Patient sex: M
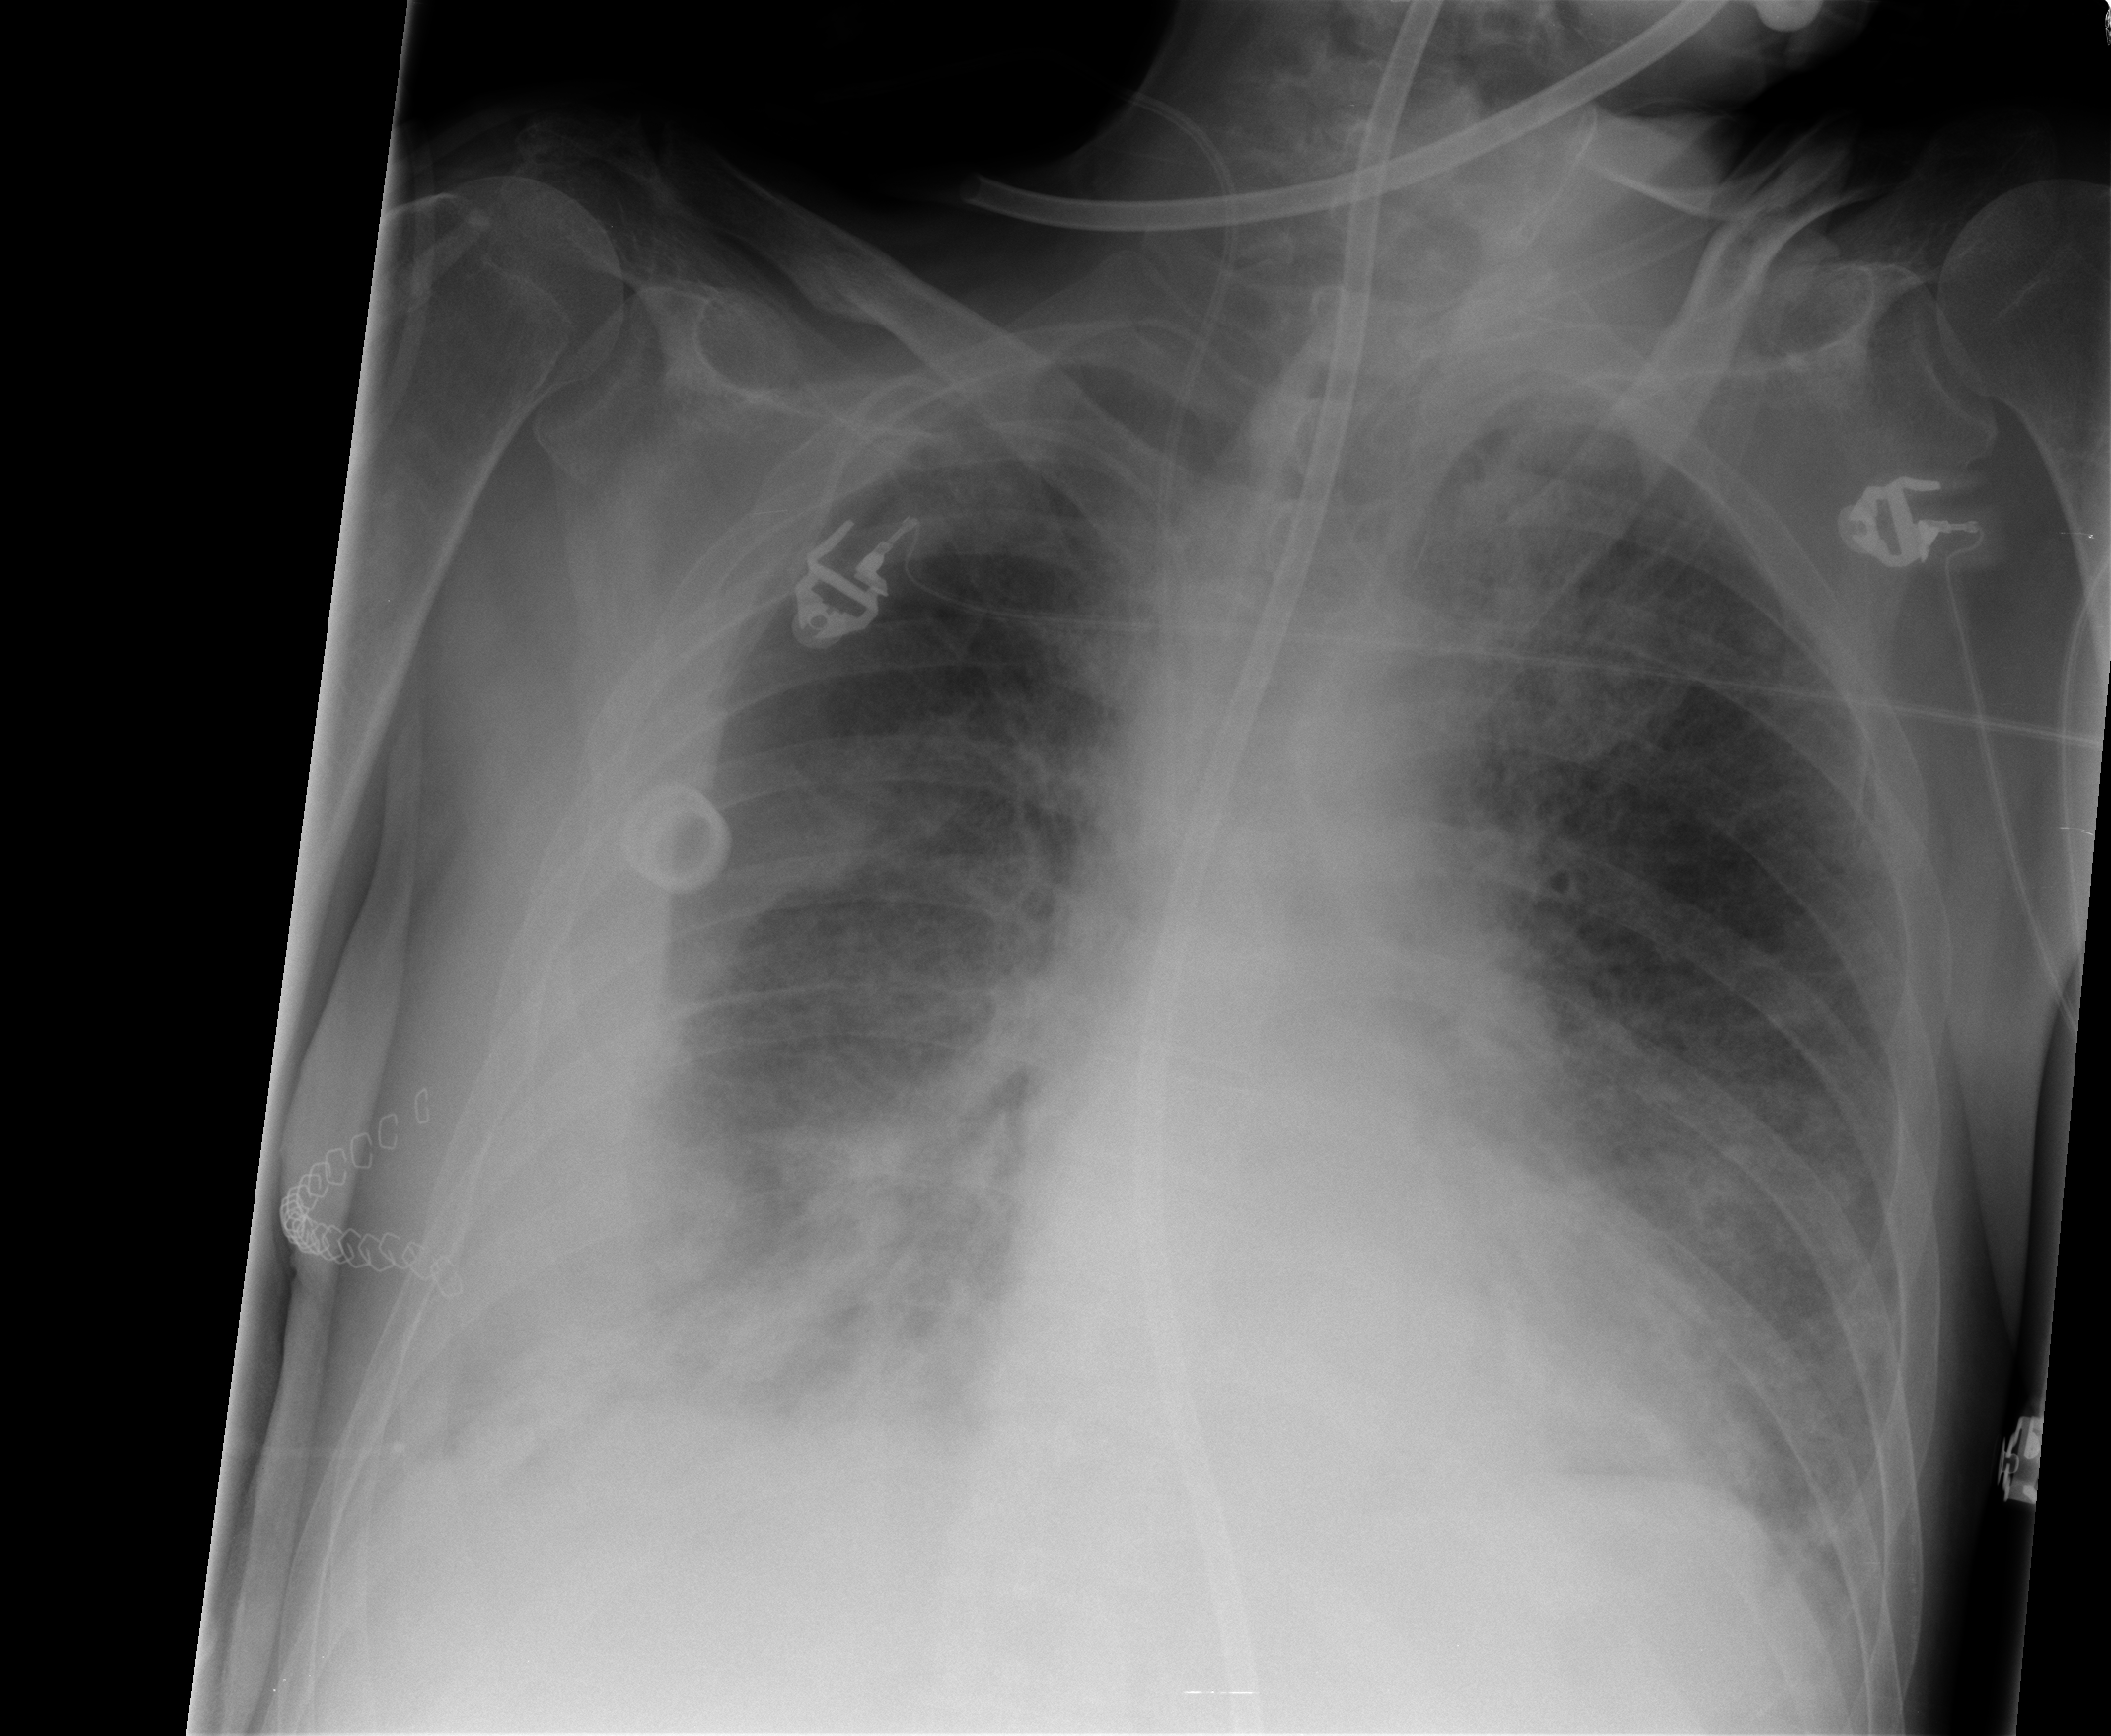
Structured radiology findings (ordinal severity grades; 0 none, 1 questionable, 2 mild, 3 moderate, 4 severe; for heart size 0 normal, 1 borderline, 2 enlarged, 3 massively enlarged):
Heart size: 0
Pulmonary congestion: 2
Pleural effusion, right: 2
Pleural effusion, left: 0
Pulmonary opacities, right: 3
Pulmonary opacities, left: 2
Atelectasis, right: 3
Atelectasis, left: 2